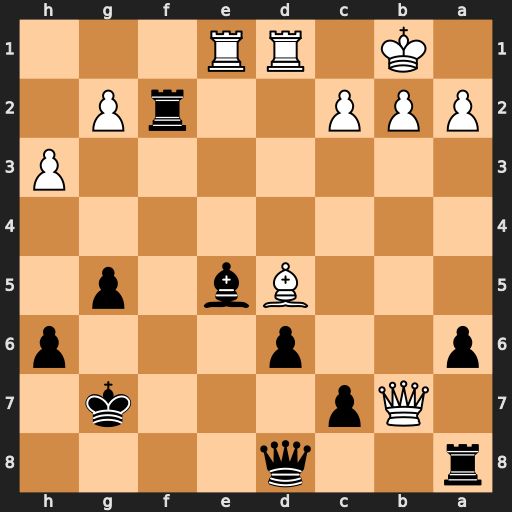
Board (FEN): r2q4/1Qp3k1/p2p3p/3Bb1p1/8/7P/PPP2rP1/1K1RR3
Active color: b
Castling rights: -
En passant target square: -
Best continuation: Rb8 Qxb8 Qxb8